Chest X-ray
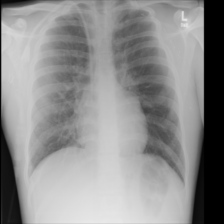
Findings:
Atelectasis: negative
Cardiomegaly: negative
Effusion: negative
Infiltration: negative
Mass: negative
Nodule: negative
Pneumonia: negative
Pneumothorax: negative
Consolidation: negative
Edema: negative
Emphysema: negative
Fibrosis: negative
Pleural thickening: negative
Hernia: negative